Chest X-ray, PA view. Patient: 59 years old, sex M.
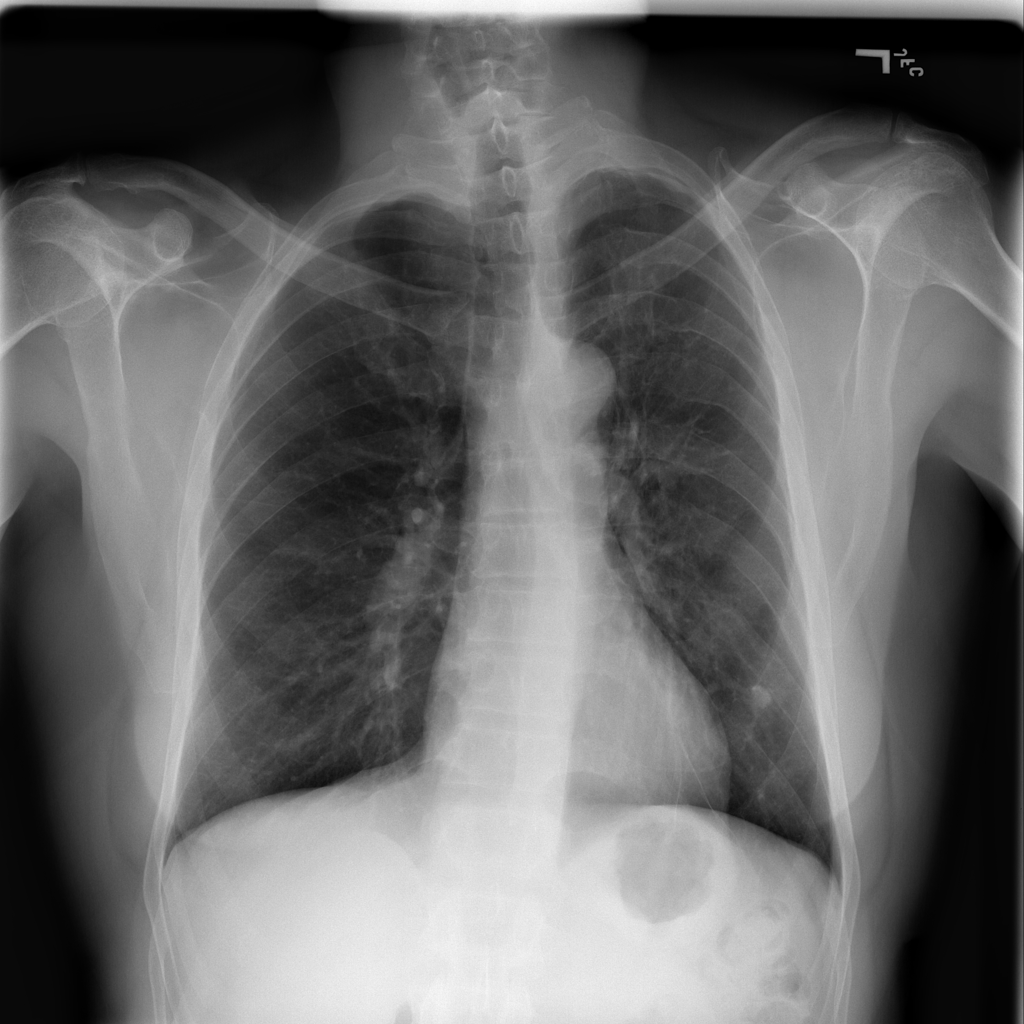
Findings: No Finding